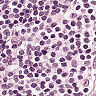
Metastatic tissue present: no